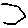
Label: hexagon